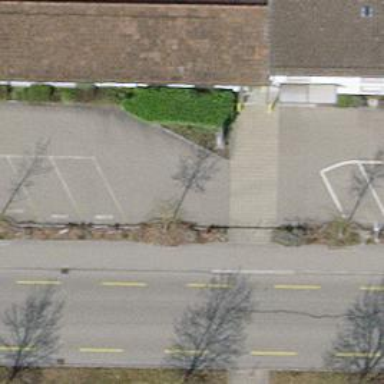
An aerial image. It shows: Bollard.